Question: I am creating a layout for an android dog app but I am new to android. Is there an optimised way to achieve what was shown in the image?

This is what I have done so far. I want to know how it should be laid out like the image shown. Also I want to maintain the image size on different devices like a tablet and phone. I tried scaling to XY but it doesn't work.
'''
<RelativeLayout xmlns:android="http://schemas.android.com/apk/res/android"
android:layout_width="match_parent"
android:layout_height="match_parent"
android:paddingBottom="@dimen/activity_vertical_margin"
android:paddingLeft="@dimen/activity_horizontal_margin"
android:paddingRight="@dimen/activity_horizontal_margin"
android:paddingTop="@dimen/activity_vertical_margin"
tools:context="com.example.dog"
android:background="@drawable/bg" >
<LinearLayout
android:layout_width="wrap_content"
android:layout_height="wrap_content"
android:layout_alignParentTop="true"
android:layout_centerHorizontal="true"
> <!--insert progress bar-->
</LinearLayout>
<LinearLayout
android:layout_width="wrap_content"
android:layout_height="wrap_content"
android:layout_alignParentTop="true"
android:layout_centerHorizontal="true"
>
<ImageView
android:id="@+id/dog"
android:layout_width="312dp"
android:layout_height="1000dp"
android:src="@drawable/dog" />
</LinearLayout>
<LinearLayout
android:layout_width="wrap_content"
android:layout_height="wrap_content"
android:layout_alignParentTop="true"
android:layout_centerHorizontal="true"
> <!--insert image buttons-->
</LinearLayout>
'''
Thanks.
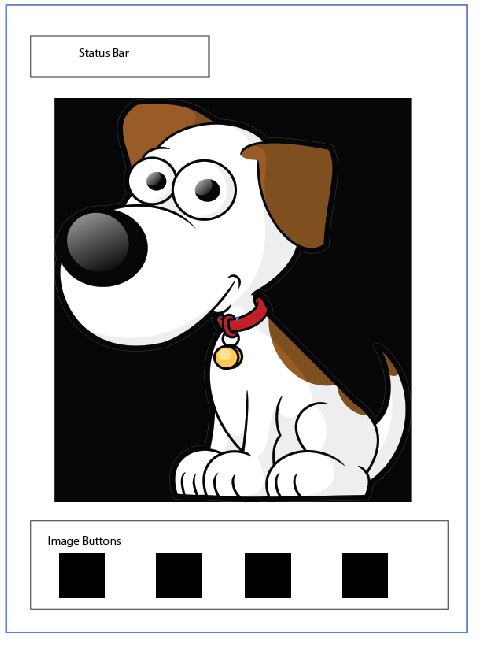
Answer: Create that image in different resolution and place those images in 'different drawable folder'.

1. hdpi - 480 X 800
2. large-ldpi - 800 X 480
3. large-mdpi - 1024 X 600
4. mdpi - 320 X 480
5. xhdpi - 720 X 1280
6. xxhdpi - 1080 X 1920
7. xlarge-mdpi - 1280 X 800
8. large-xhdpi - 1200 X 1920 (Nexus 7)
9. xlarge-xhdpi - 2560 X 1600 (Nexus 10)